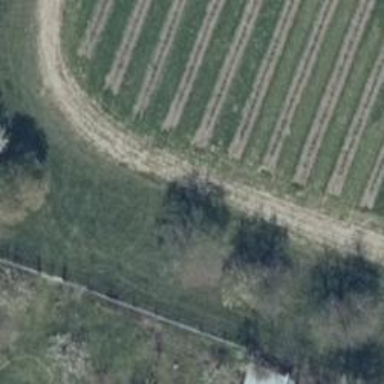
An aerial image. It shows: Row of deciduous broadleaved trees.